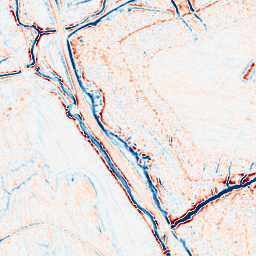
Category: edge_preserving
Decomposition family: bilateral
Decomposition parameters: d: 9
sigma_color: 75
sigma_space: 100
Upsampling method: bilinear
Upsampling parameters: scale: 8
Upsampling scale: 8